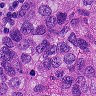
Metastatic tissue present: yes